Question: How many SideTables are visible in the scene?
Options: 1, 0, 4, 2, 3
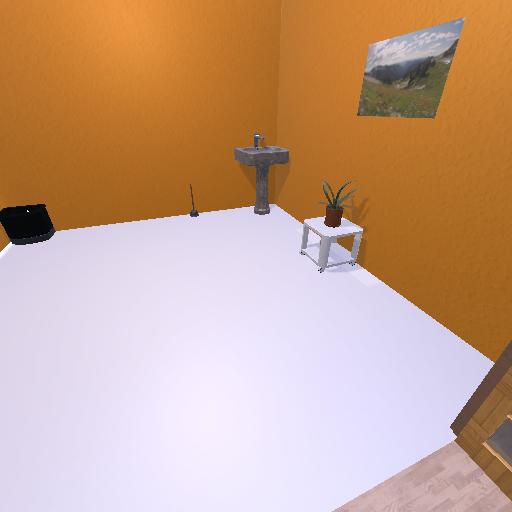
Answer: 1